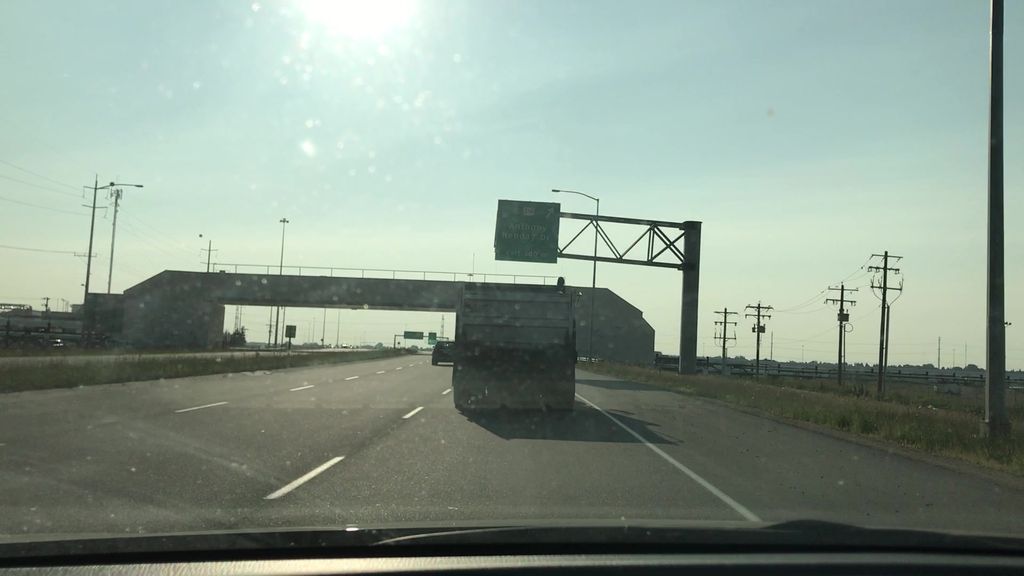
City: edmonton